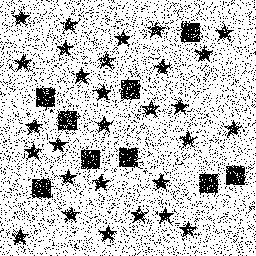
Squares: 9
Triangles: 0
Stars: 29
Total shapes: 38